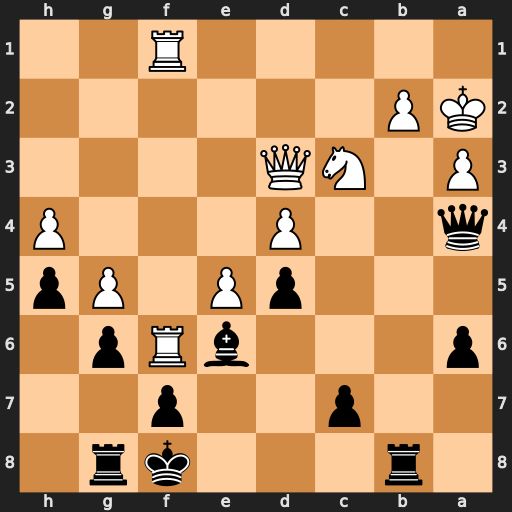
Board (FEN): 1r3kr1/2p2p2/p3bRp1/3pP1Pp/q2P3P/P1NQ4/KP6/5R2
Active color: b
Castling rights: -
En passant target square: -
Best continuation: Qb3+ Ka1 Qxb2#